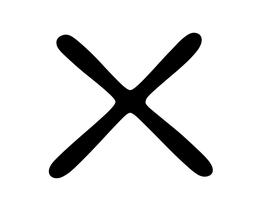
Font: Gluten_ExtraLight